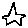
Label: star